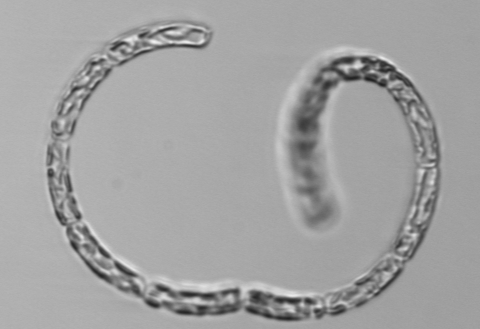
Label: Guinardia_striata